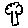
Label: tree